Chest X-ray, PA view. Patient: 74 years old, sex M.
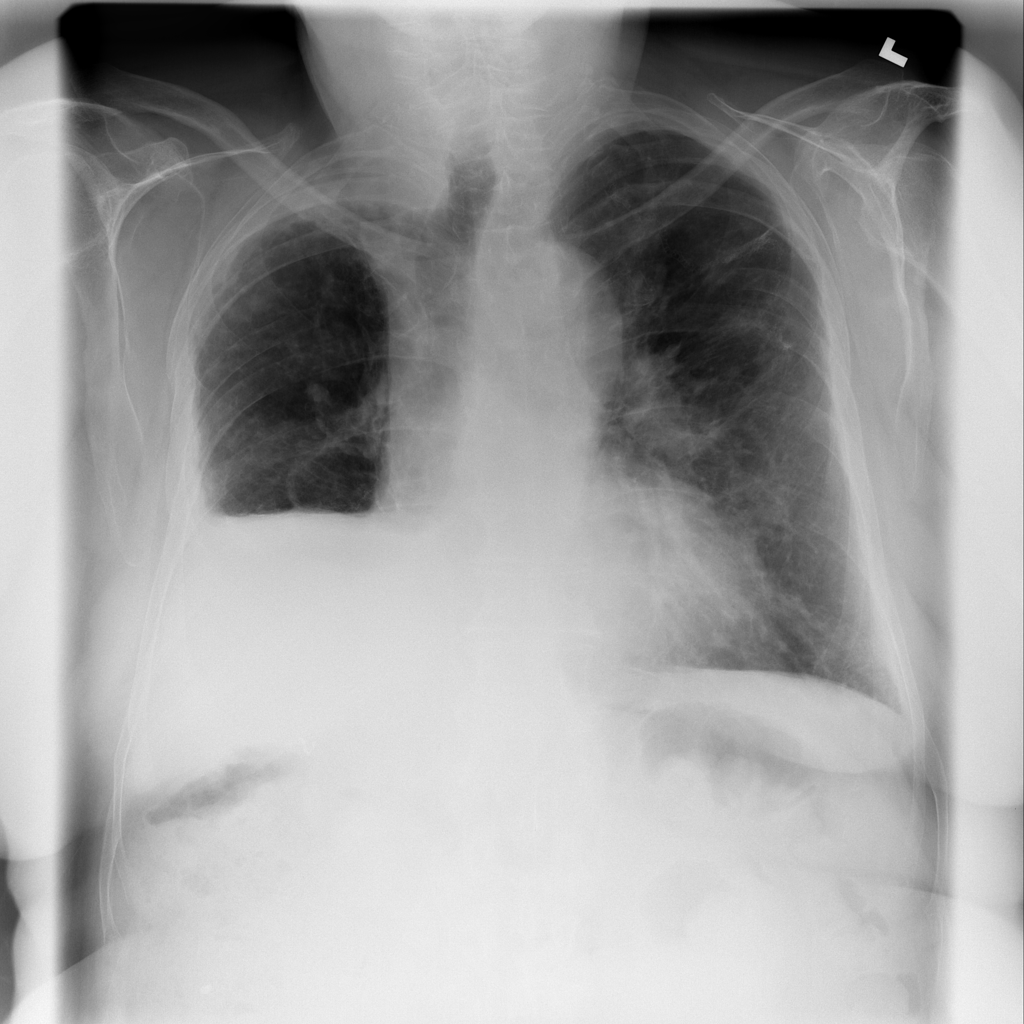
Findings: Nodule, Pleural_Thickening